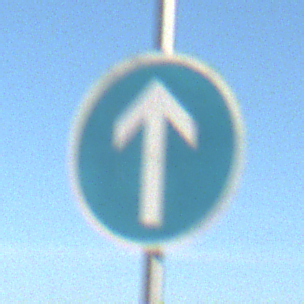
Verkehrszeichen: VorgeschriebeneFahrtrichtungGeradeaus
Umgebung: Outdoor, Nature
Tageszeit: MorningAfternoon
Wetter: Clear
Licht: Natural
Jahreszeit: Autumn
Kontrast: HighContrast